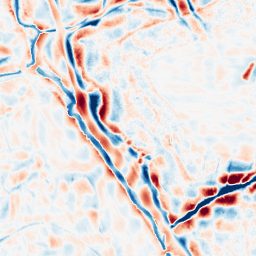
Category: wavelet
Decomposition family: wavelet_biorthogonal
Decomposition parameters: wavelet: bior5.5
level: 4
Upsampling method: sinc_hamming
Upsampling parameters: scale: 2
kernel_size: 4
Upsampling scale: 2